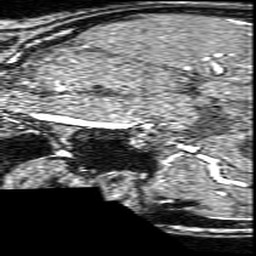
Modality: angio
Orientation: sagittal
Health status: ill
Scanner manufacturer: philips
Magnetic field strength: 3 T
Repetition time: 0.01861 s
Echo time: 0.003456 s